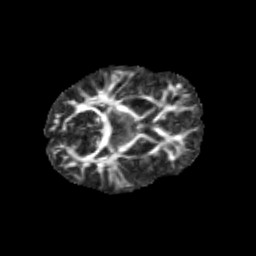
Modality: FA
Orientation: axial
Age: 10
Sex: male
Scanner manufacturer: siemens
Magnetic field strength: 3 T
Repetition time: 3.8 s
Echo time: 0.07 s